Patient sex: M
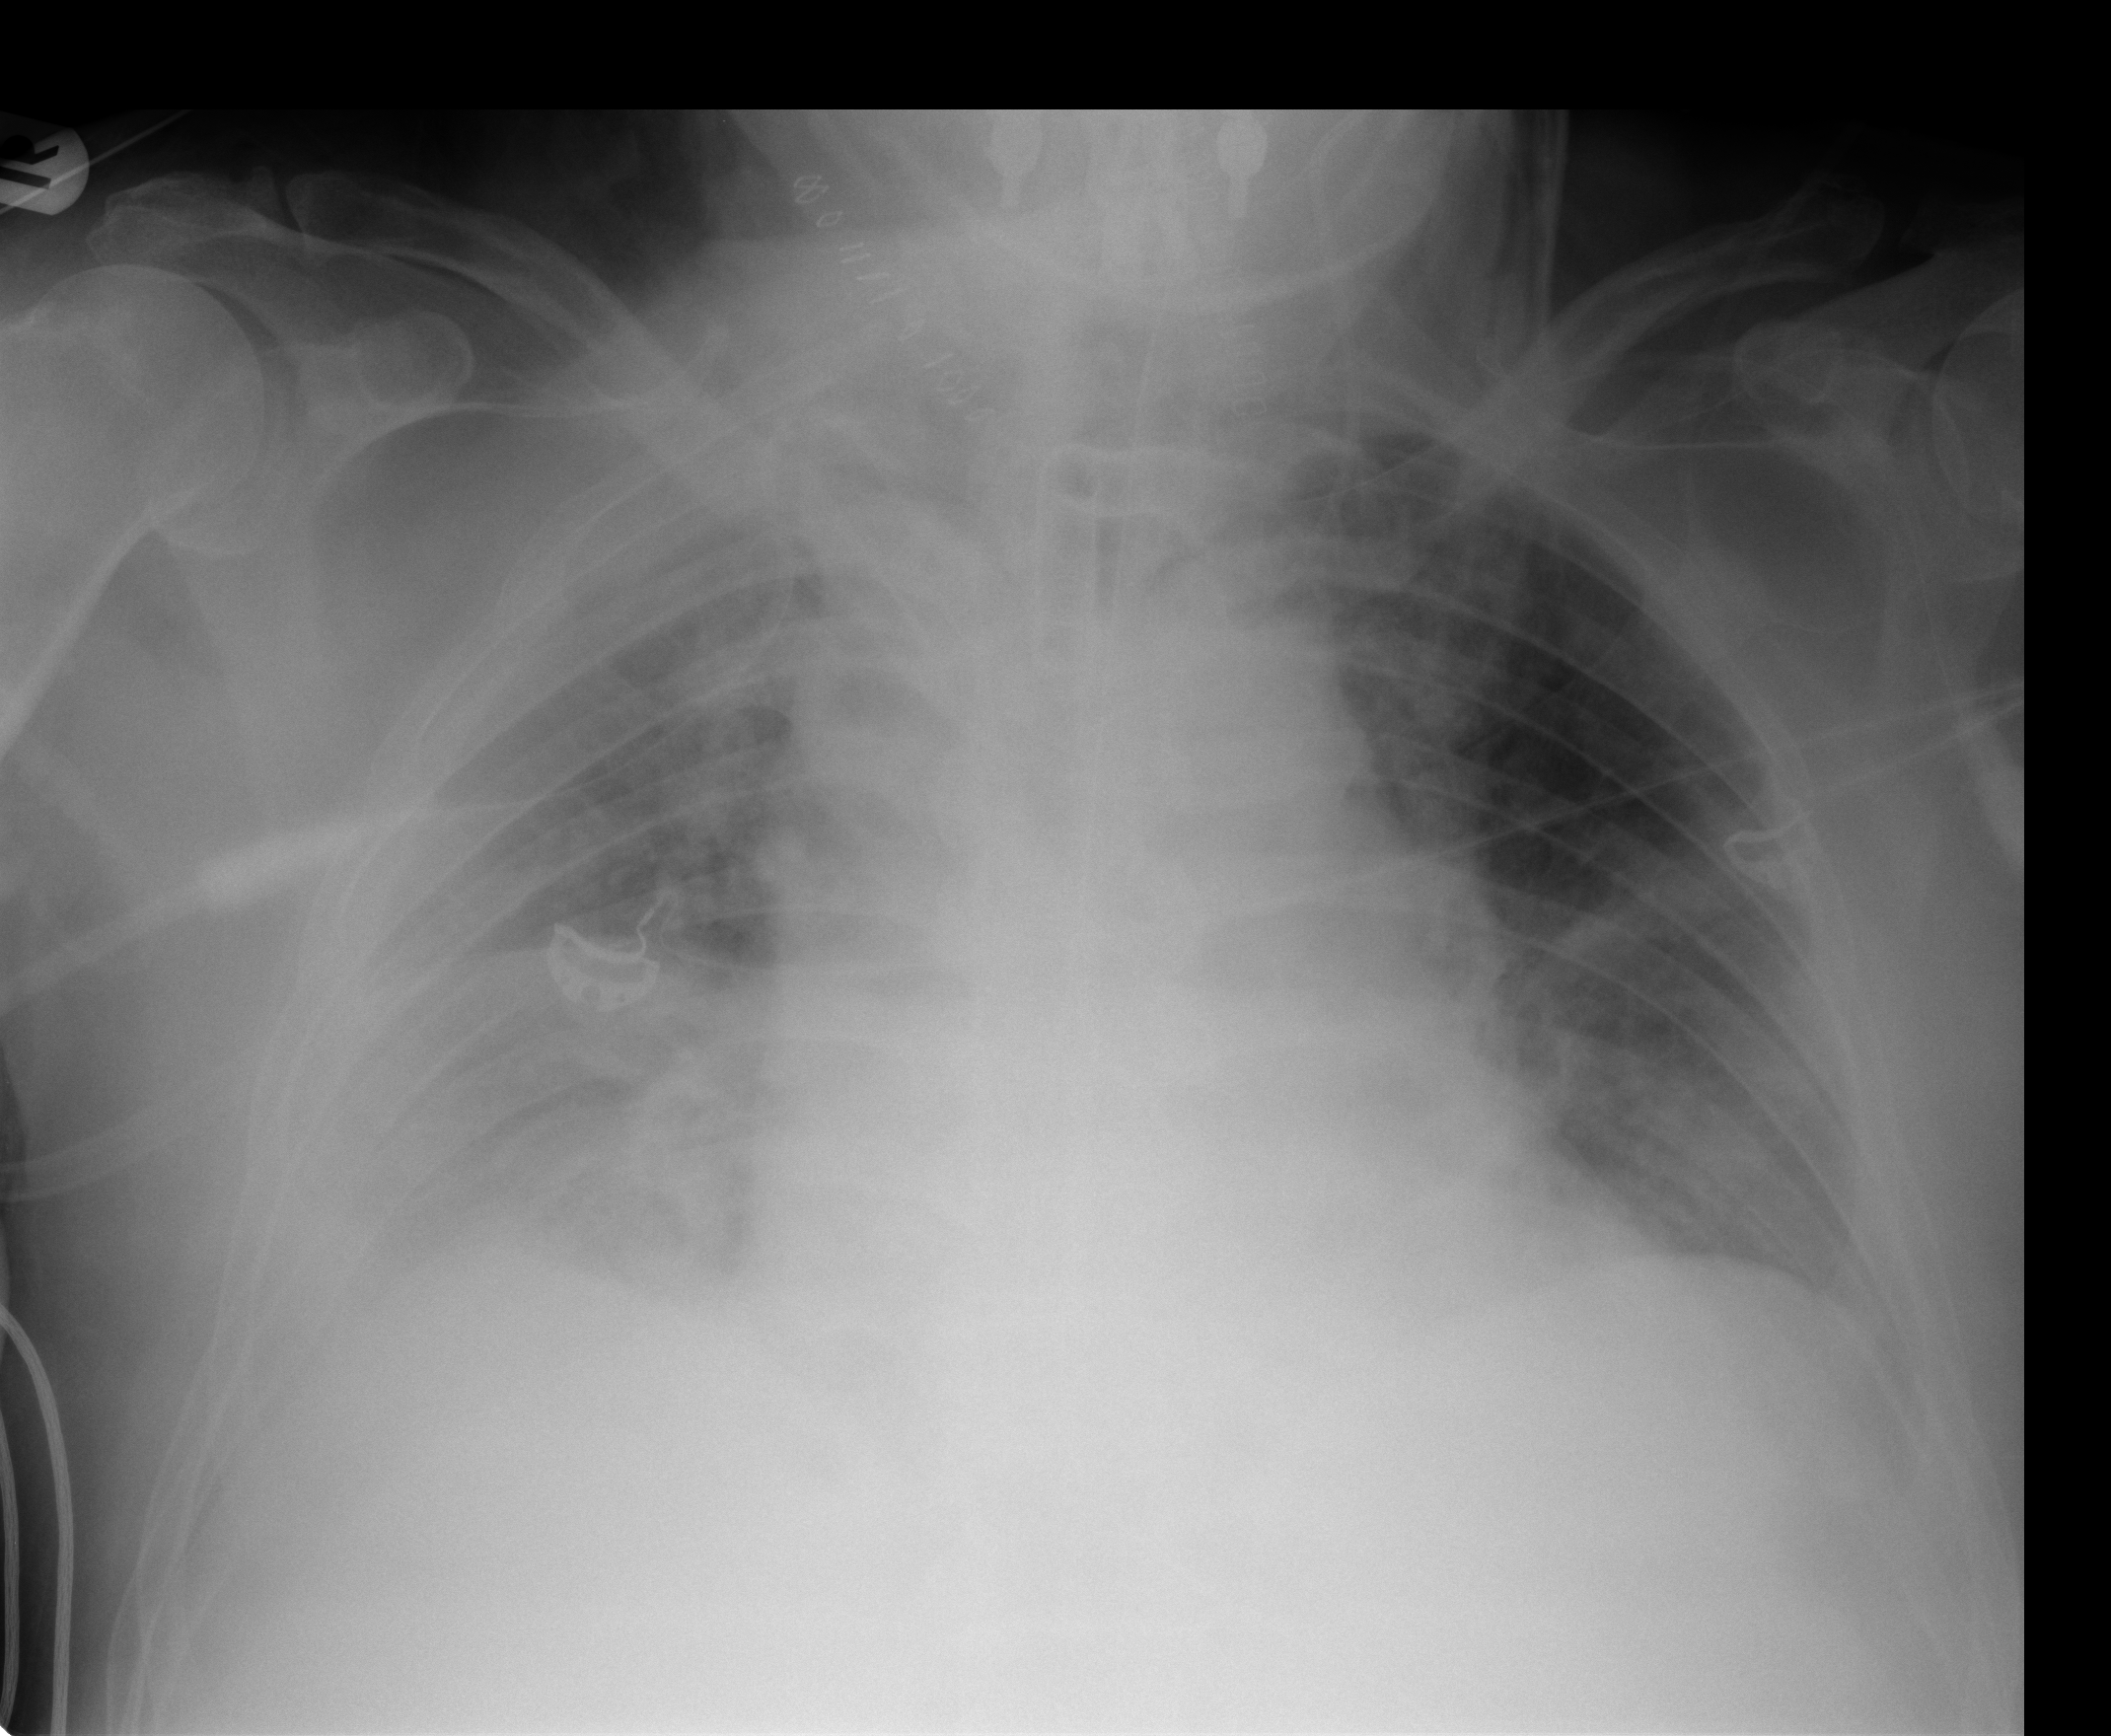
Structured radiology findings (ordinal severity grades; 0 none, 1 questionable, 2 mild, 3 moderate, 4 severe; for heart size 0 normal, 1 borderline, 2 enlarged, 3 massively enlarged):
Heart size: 0
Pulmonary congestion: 2
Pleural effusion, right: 2
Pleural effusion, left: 2
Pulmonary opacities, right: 3
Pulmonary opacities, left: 2
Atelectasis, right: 3
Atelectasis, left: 2